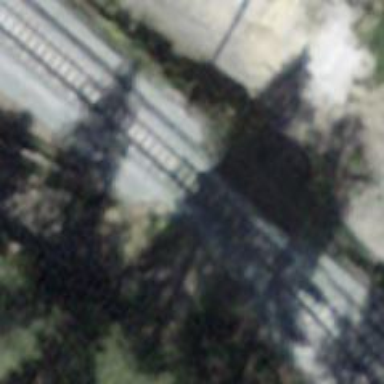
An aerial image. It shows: Narrow-gauge railway bridge with electrified contact lines over single track.